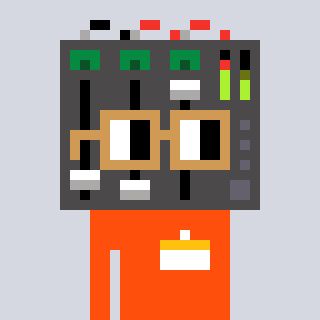
a pixel art character with square brown glasses, a mixer-shaped head and a orange-colored body on a cool background